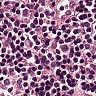
Metastatic tissue present: no